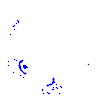
Particle: pion